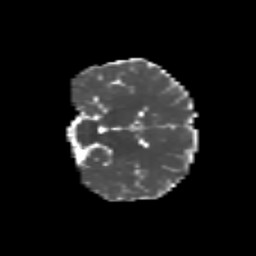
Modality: MD
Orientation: coronal
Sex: male
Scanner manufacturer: siemens
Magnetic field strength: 3 T
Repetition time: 5 s
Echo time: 0.071 s